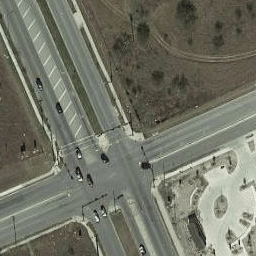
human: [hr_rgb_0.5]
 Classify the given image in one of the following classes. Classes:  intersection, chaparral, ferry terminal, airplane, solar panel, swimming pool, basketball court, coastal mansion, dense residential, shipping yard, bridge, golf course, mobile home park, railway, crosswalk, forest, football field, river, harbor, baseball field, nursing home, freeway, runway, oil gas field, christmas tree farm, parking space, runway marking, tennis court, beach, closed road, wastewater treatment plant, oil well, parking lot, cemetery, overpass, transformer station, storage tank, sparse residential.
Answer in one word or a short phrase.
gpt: intersection